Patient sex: M
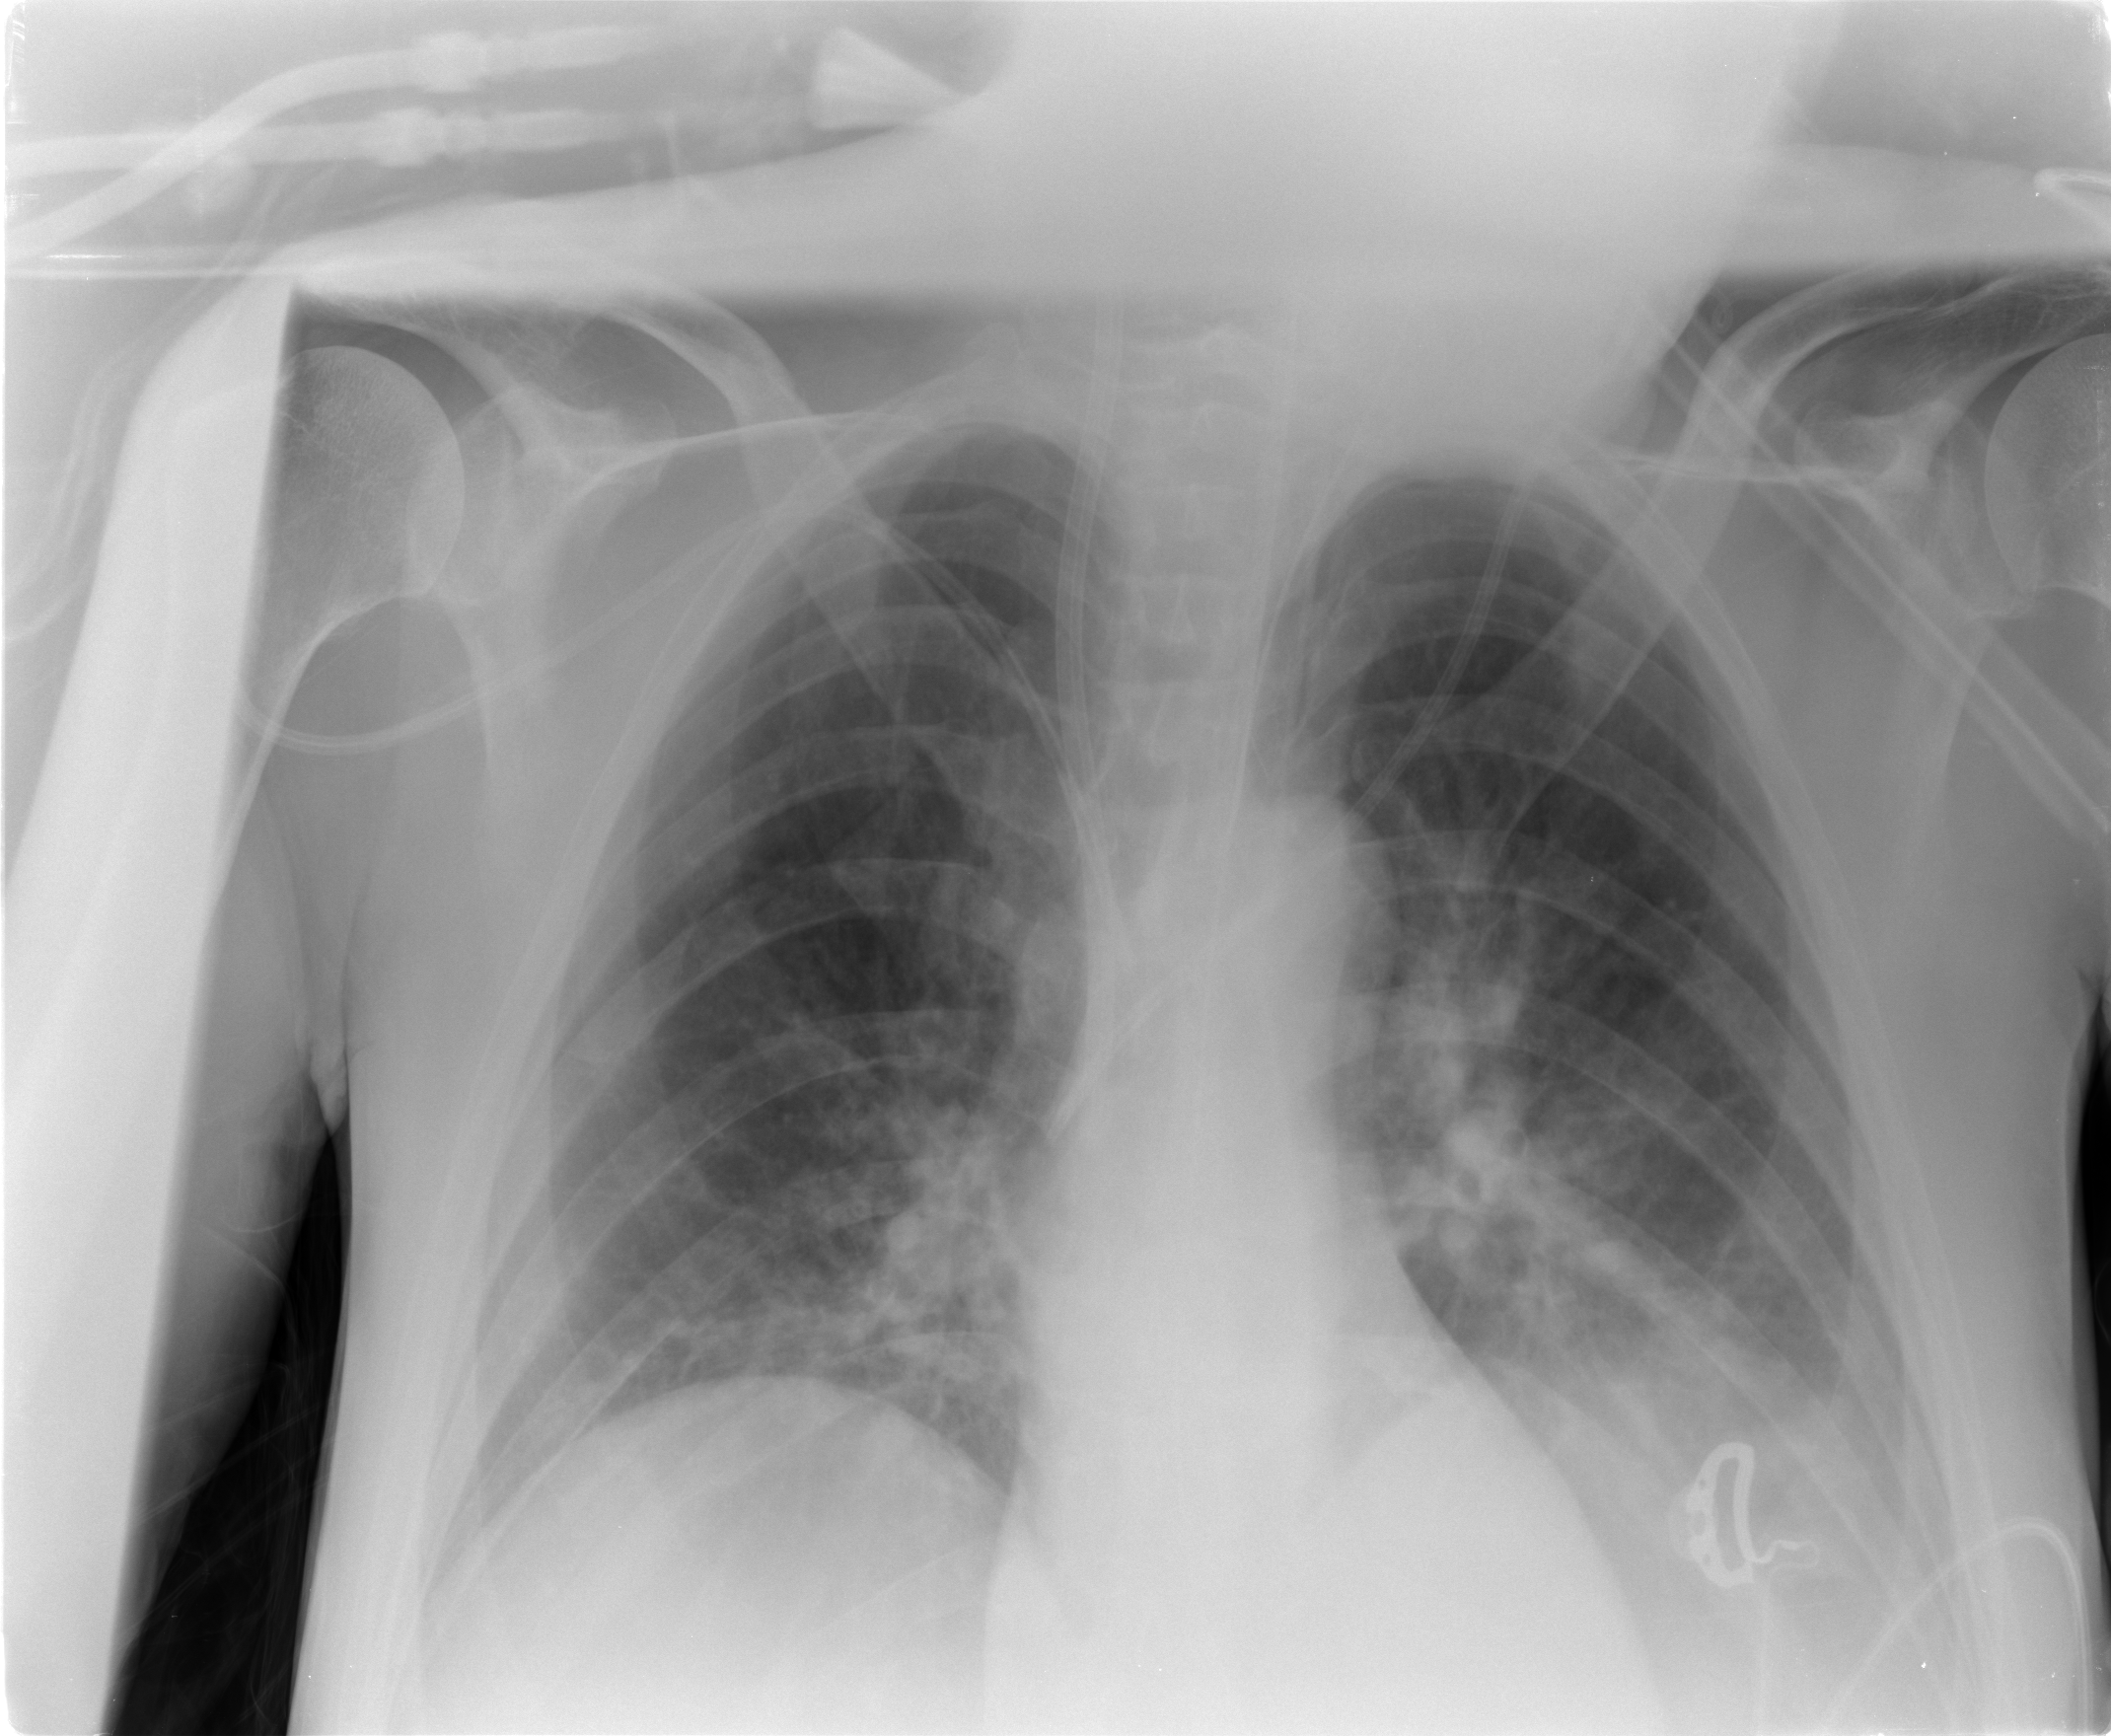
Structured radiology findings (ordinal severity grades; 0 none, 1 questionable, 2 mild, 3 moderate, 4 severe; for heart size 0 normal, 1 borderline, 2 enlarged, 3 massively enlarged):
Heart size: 0
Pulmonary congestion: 2
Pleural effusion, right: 0
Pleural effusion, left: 2
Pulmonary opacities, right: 0
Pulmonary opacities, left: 0
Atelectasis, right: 2
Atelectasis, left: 2